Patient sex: F
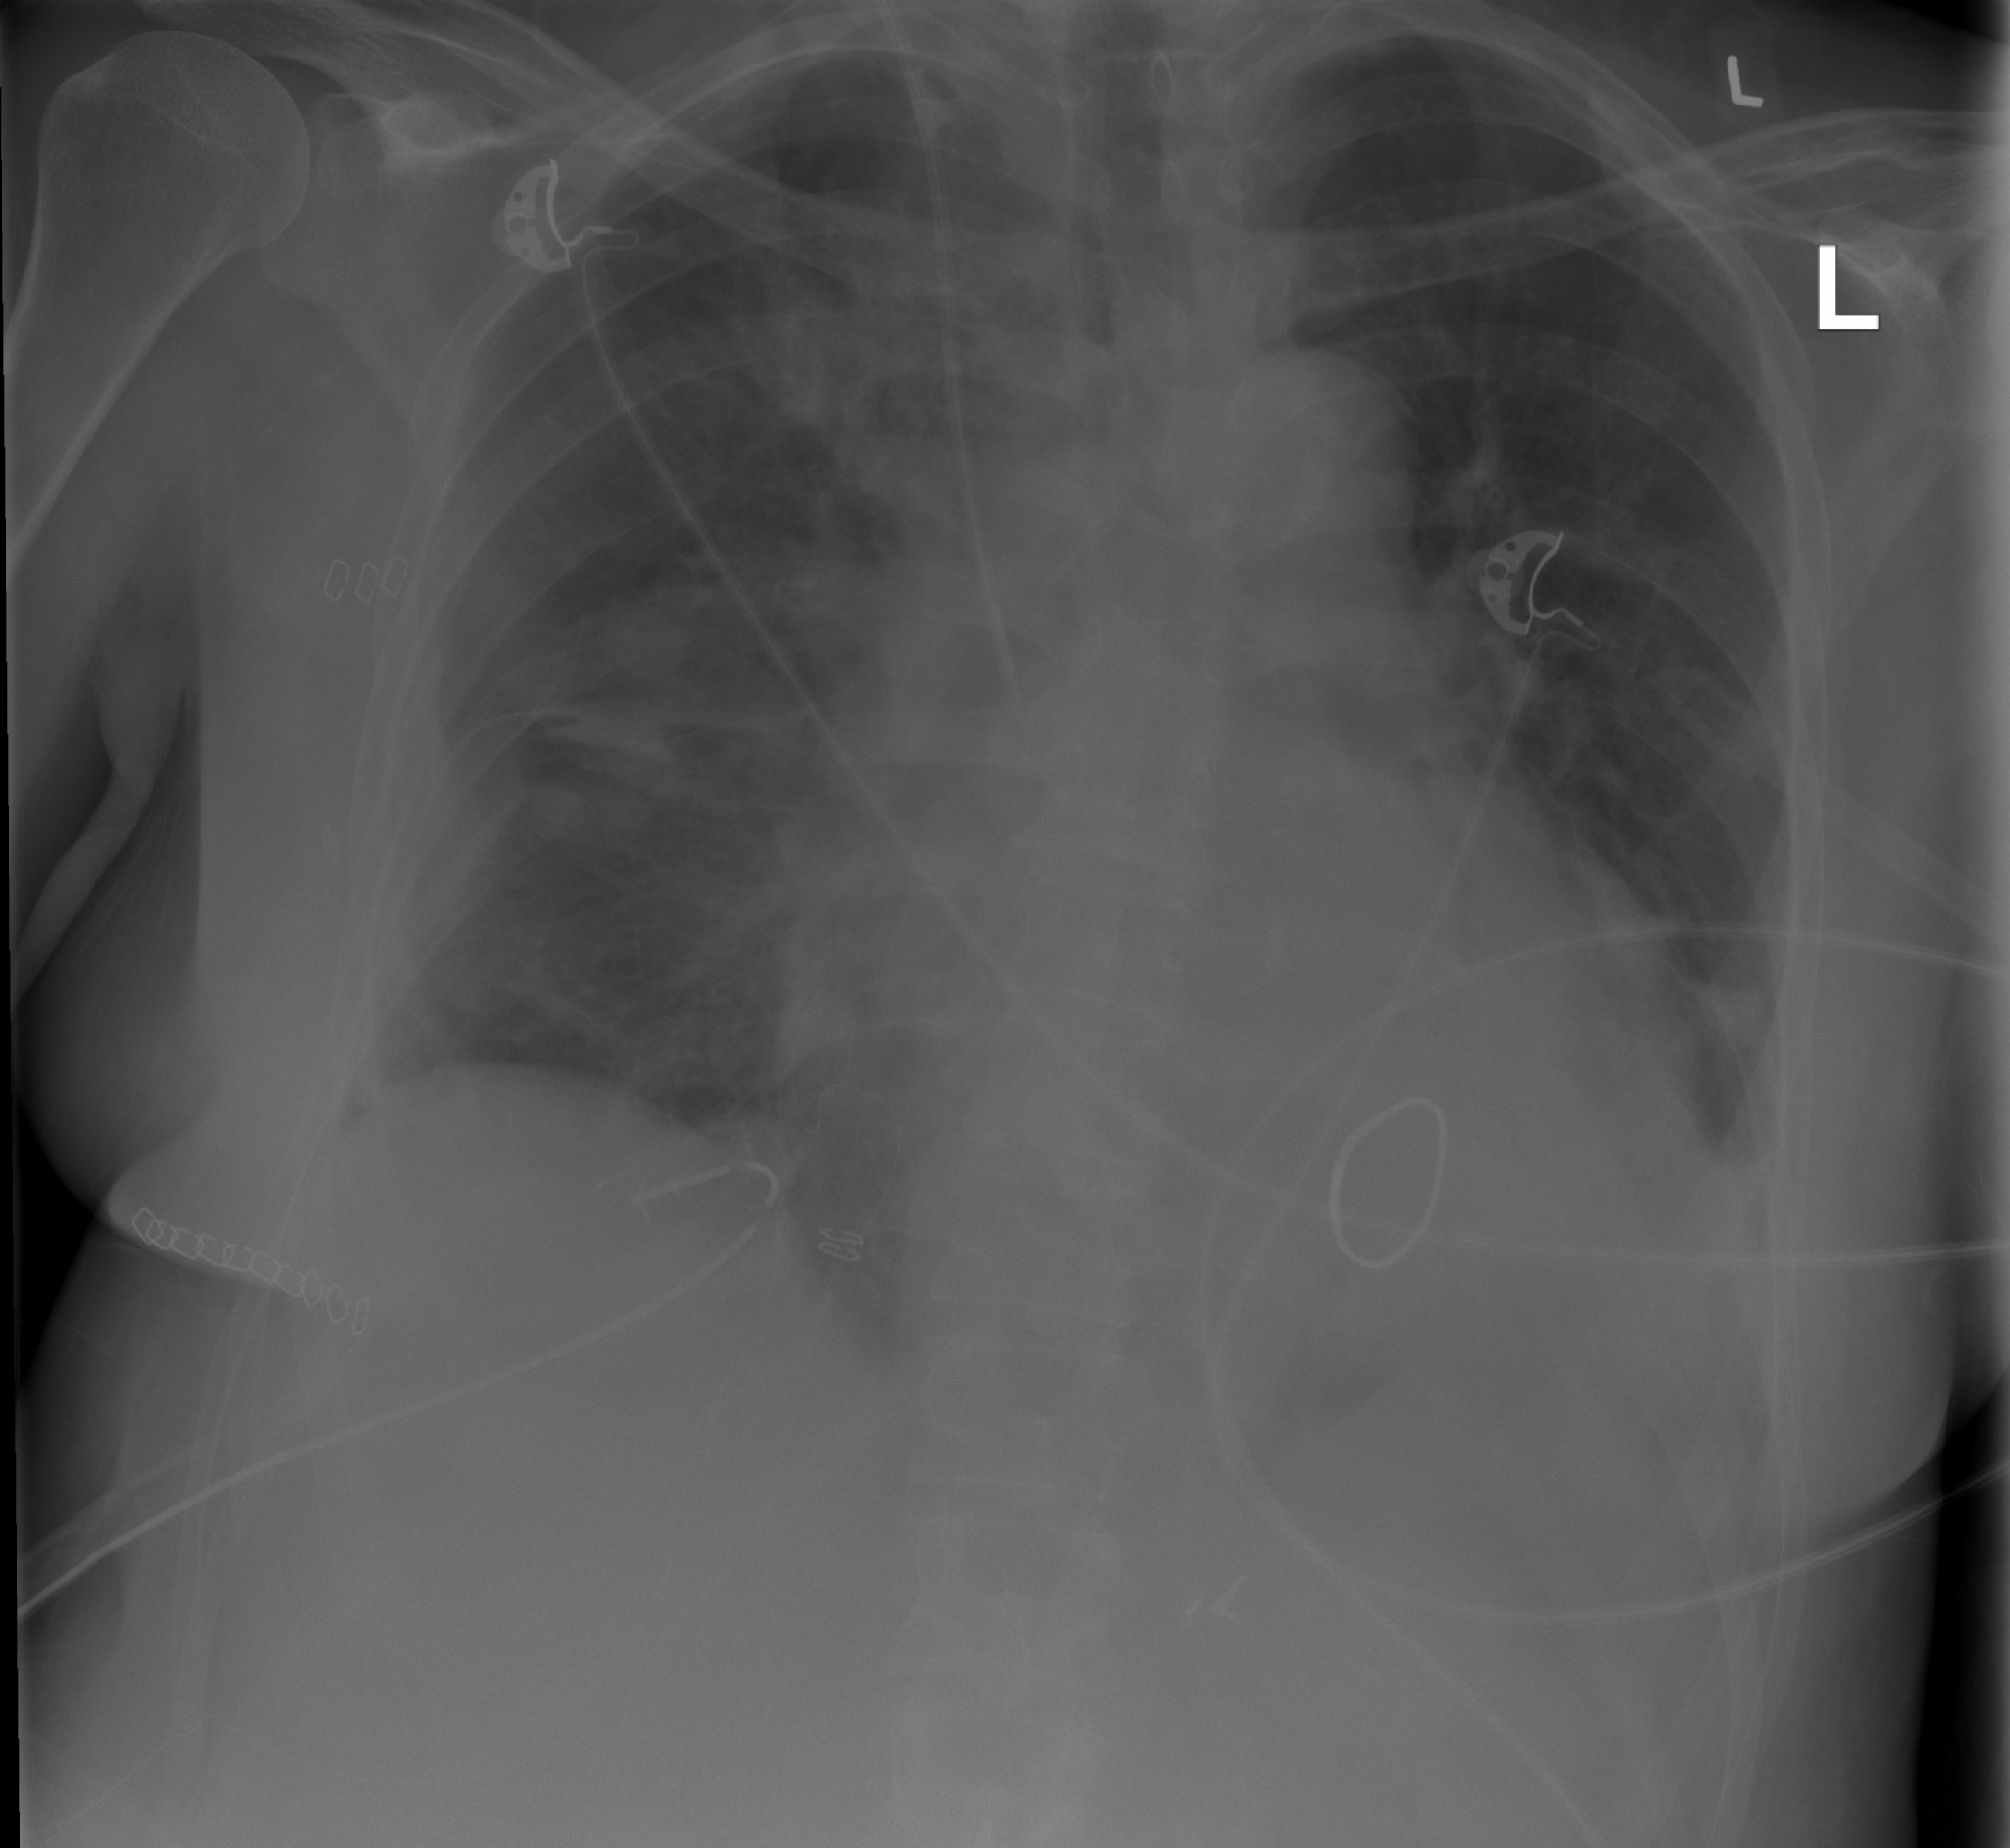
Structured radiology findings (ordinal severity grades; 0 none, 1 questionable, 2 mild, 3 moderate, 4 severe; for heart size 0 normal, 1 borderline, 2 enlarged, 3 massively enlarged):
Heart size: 2
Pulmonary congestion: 0
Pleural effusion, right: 1
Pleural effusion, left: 2
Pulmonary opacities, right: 3
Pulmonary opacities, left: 0
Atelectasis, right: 2
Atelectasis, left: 2